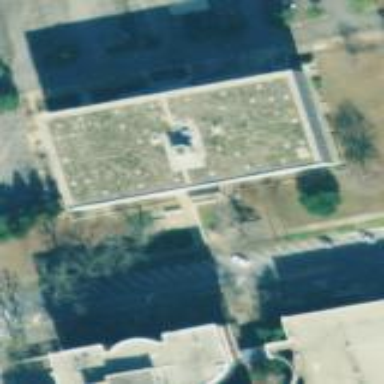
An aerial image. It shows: Government office building.